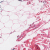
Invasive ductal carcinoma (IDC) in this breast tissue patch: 0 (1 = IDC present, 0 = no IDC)